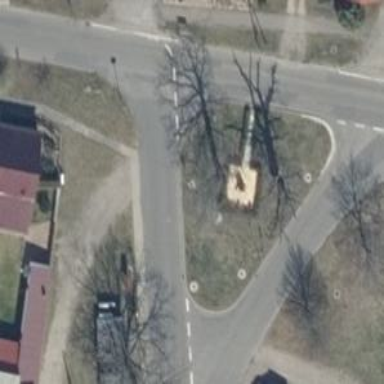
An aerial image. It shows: Historic memorial.